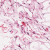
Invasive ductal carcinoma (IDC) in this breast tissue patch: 0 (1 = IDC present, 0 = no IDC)